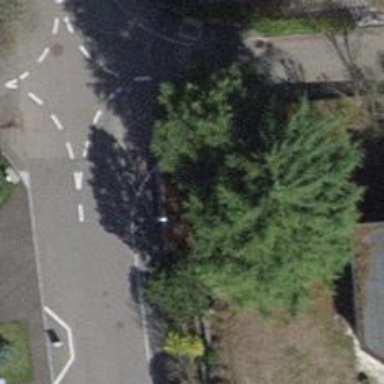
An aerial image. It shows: Kerb barrier.